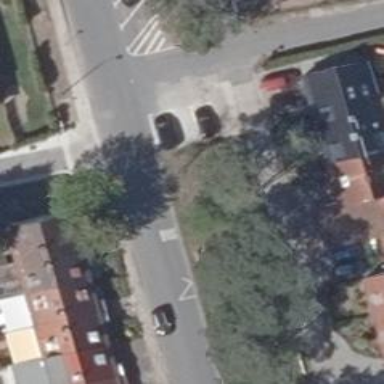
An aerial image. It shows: Residential road with asphalt surface.